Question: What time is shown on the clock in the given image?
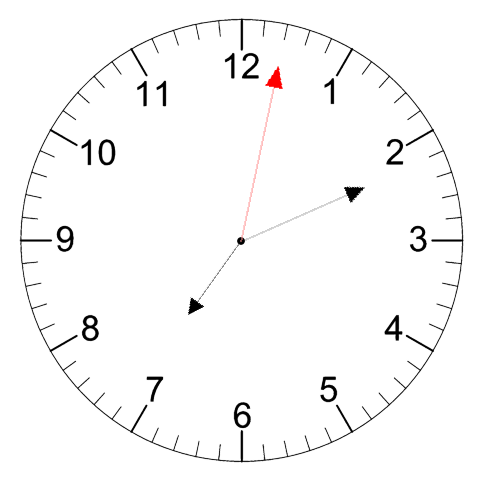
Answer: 07:11:02